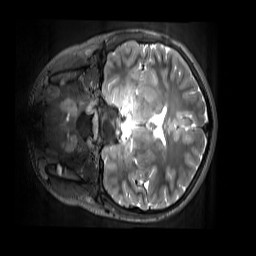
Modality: T2w
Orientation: coronal
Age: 12
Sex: female
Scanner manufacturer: siemens
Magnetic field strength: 3 T
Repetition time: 3.2 s
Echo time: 0.408 s